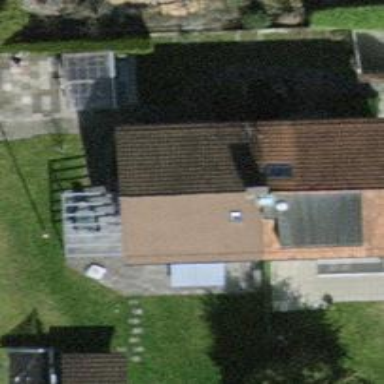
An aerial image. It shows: Building with tiled roof.